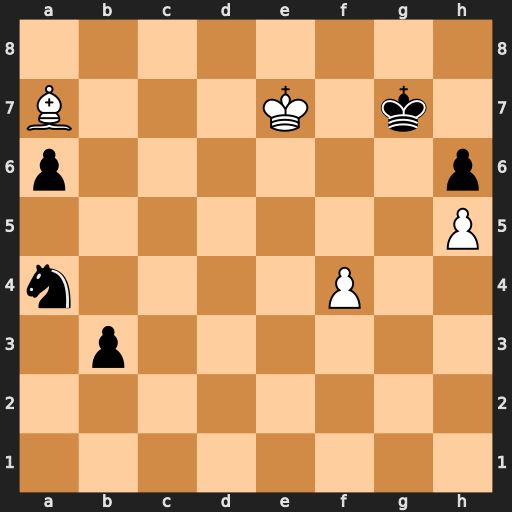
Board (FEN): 8/B3K1k1/p6p/7P/n4P2/1p6/8/8
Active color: w
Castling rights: -
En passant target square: -
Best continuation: f5 Kh7 Bd4